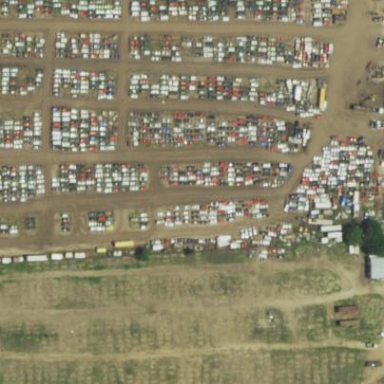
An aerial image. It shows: Industrial area designated as scrap yard.